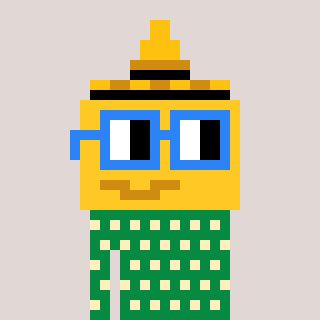
a pixel art character with square blue glasses, a mustard-shaped head and a green-colored body on a warm background